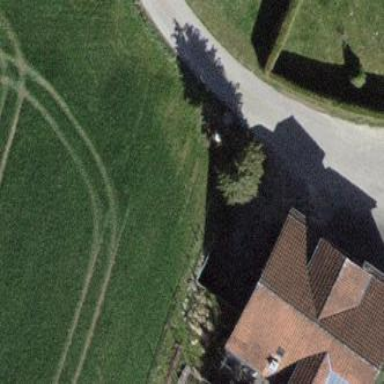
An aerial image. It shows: Gabled roof house.